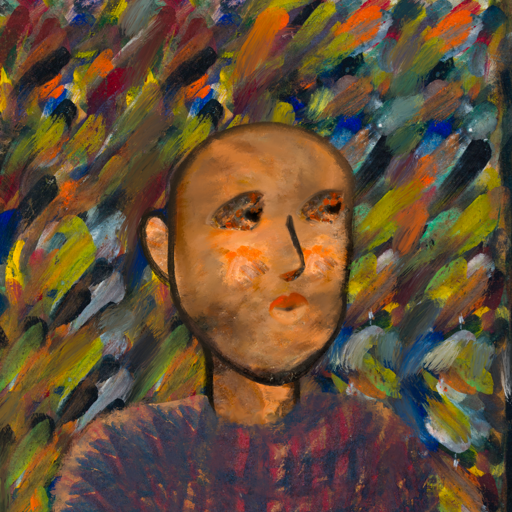
Background: An_Impression, Head And Neck Side: Gypsy_Queen, Face Side: Gypsy_Queen, Bust: In_The_Sun, Hair Side: Blank, Head Accessory: Blank, Second Necklace: Blank, Necklace: Blank, Baby: Blank